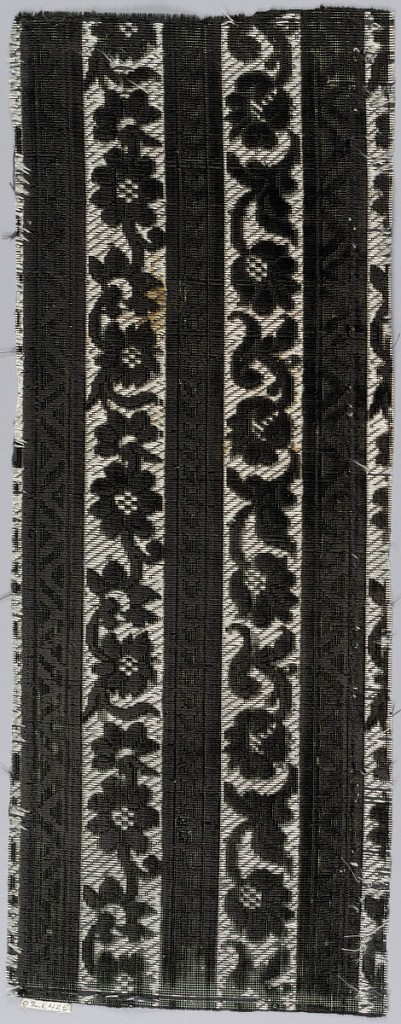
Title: Fragment
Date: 17th–18th century
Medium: silk Technique: supplementary raised pile warp (velvet)
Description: Stripes of black alternate with floral trails all in black on a background of white twill formed by supplementary wefts.